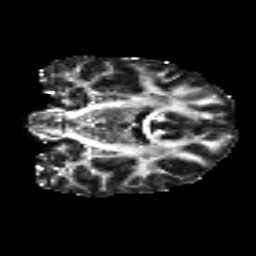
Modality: FA
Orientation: coronal
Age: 23
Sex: female
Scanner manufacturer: siemens
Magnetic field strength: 3 T
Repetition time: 8.8 s
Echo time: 0.085 s